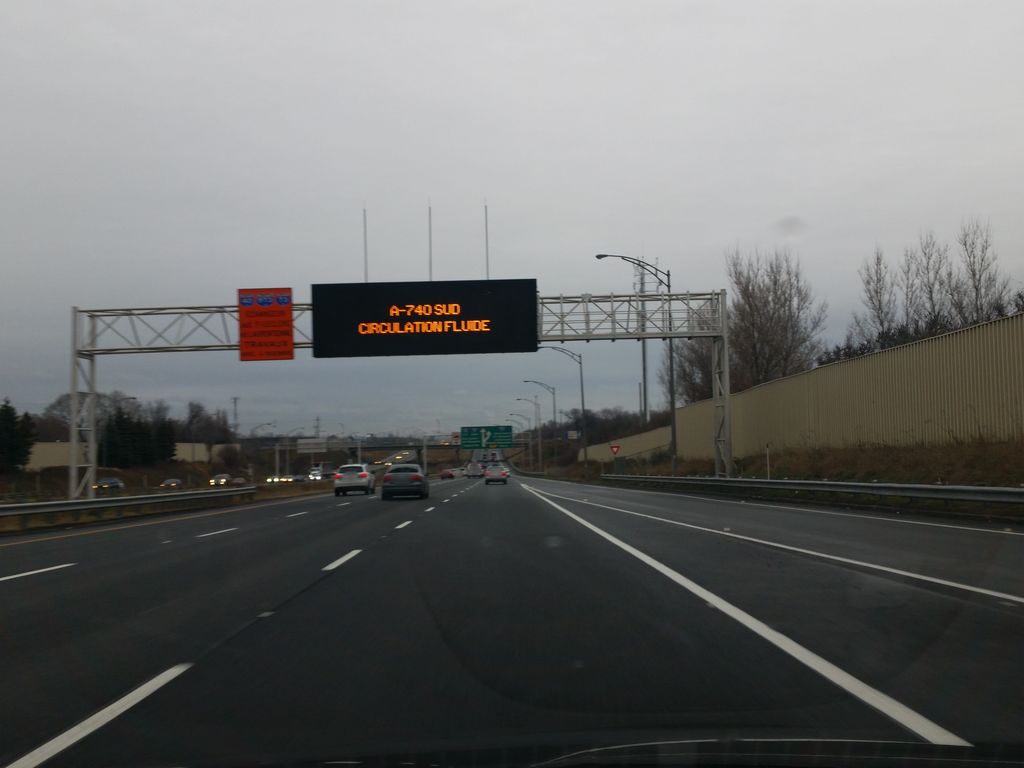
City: quebec_city